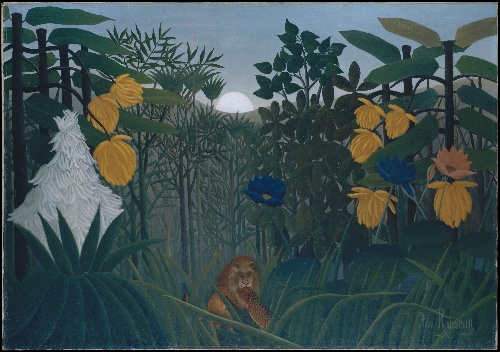
Title: The Repast of the Lion
Artist: Henri Rousseau (le Douanier)
Artist bio: French, Laval 1844–1910 Paris
Date: ca. 1907
Object type: Painting
Classification: Paintings
Medium: Oil on canvas
Dimensions: 44 3/4 x 63 in. (113.7 x 160 cm)
Department: European Paintings
Credit line: Bequest of Sam A. Lewisohn, 1951
Accession year: 1951
Repository: Metropolitan Museum of Art, New York, NY
Tags: Forests|Lions